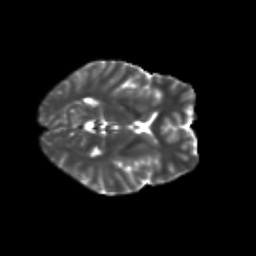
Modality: T2w
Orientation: axial
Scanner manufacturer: siemens
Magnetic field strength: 3 T
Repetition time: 9.2 s
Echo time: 0.084 s